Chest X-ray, PA view. Patient: 27 years old, sex M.
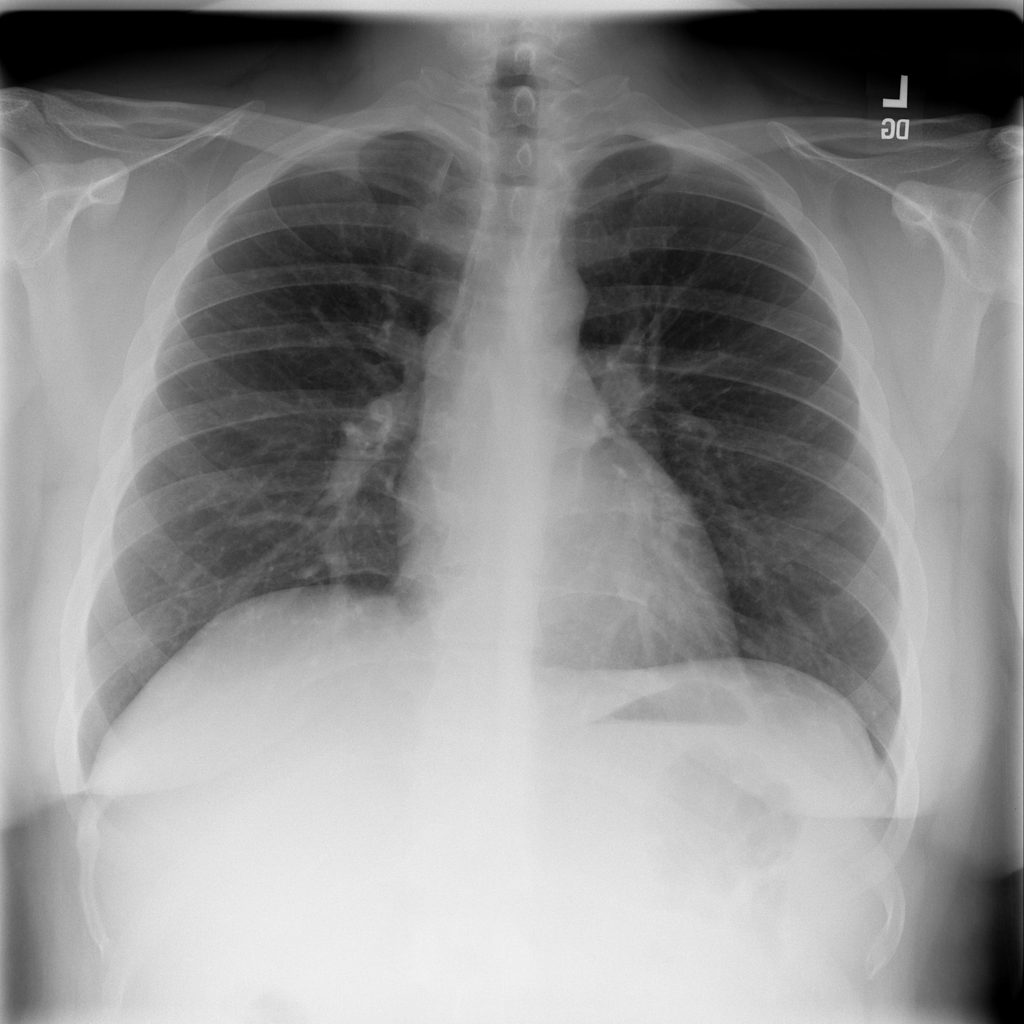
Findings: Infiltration